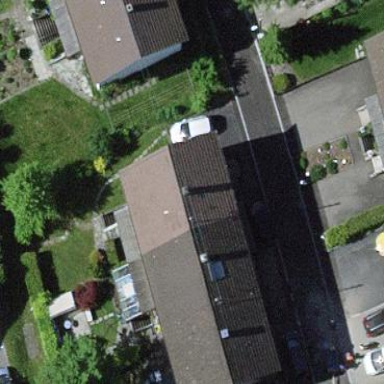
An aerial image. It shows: Terrace building.